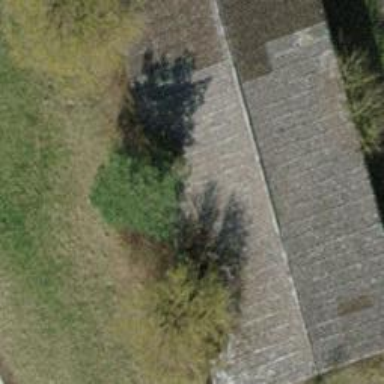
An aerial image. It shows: Gabled roof on farm auxiliary building.